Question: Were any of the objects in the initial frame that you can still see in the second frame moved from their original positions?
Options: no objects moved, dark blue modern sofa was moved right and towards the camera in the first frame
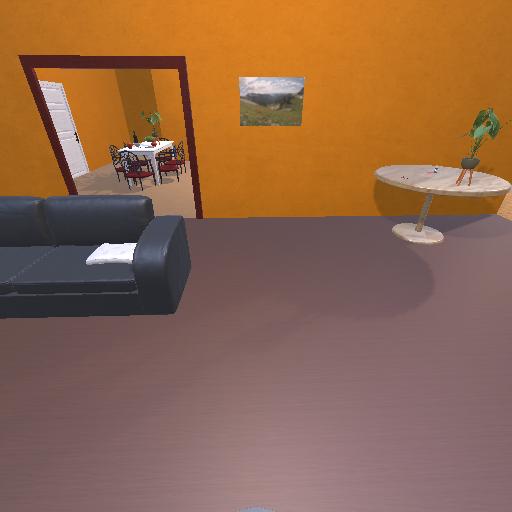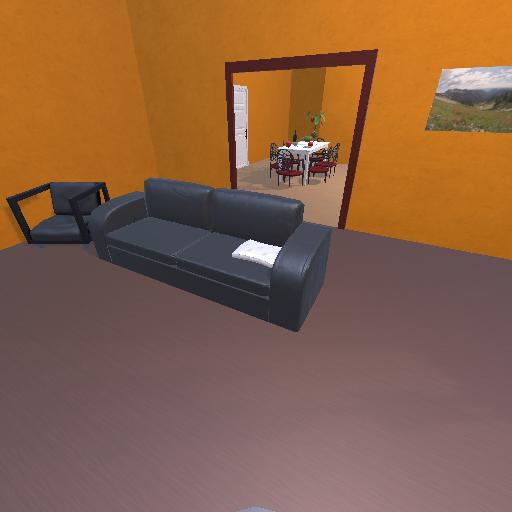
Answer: no objects moved